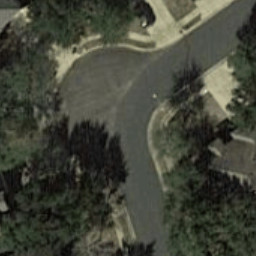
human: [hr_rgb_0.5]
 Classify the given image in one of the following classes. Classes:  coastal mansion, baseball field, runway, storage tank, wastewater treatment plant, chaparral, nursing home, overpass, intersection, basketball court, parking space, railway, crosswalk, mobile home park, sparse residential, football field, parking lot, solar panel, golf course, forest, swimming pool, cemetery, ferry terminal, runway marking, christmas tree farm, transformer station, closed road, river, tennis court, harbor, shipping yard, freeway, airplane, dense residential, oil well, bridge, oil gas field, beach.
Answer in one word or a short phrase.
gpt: closed road